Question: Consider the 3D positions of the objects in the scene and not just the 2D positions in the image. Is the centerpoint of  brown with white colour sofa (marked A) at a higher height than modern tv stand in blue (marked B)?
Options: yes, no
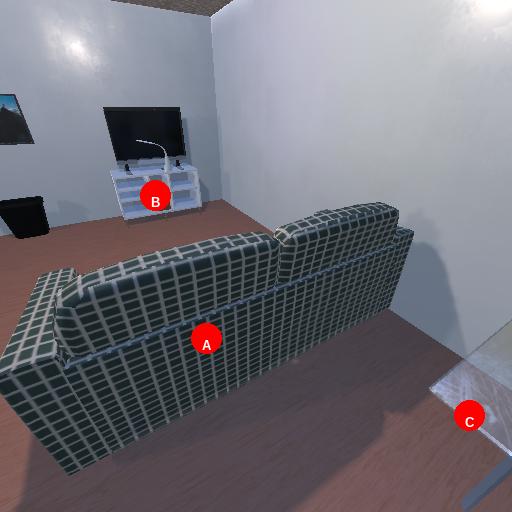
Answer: yes